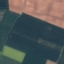
Land use / land cover class: AnnualCrop